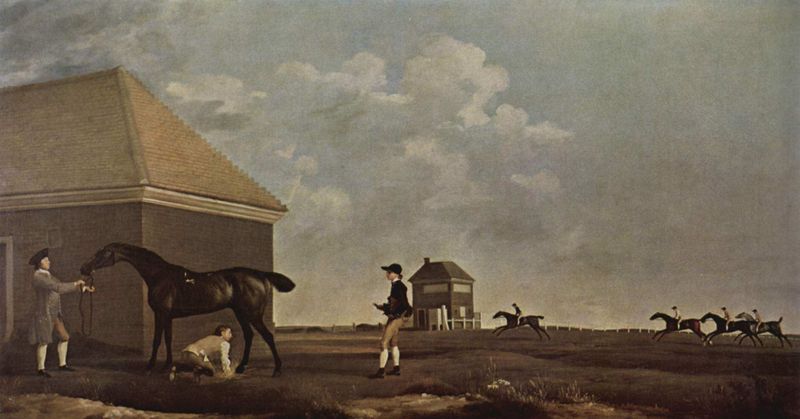
Titel: Gimcrack mit einem Reitknecht auf Newmarket Heath
Künstler: George Stubbs
Standort: Newmarket
Institution: Jockey Club
Schlagwörter: gemälde, himmel, weiß, wolken, landschaft, menschen, ocker, braun, frau, grau, hintergrund, holz, hut, hüte, männer, schwarz, tür, vordergrund, dach, gebäude, gras, haus, rasen, tier, tiere, wiese, wolke, zaun, beige, rock, kappe, kappen, mütze, diener, kragen, öl, felder, gräser, horizont, häuser, weide, büsche, gatter, hütte, stehend, adel, pflanzen, england, kamin, pferd, pferde, reiter, beine, hellblau, hufe, mähne, rappe, reiten, ritt, schweif, zaumzeug, zügel, schuhe, laufen, hellbraun, mauer, koppel, naiv, häuschen, wetter, blue, hat, men, oil, people, white, window, black, country, dark, dress, green, grey, painting, flowers, oil painting, servant, brown, plant, strumpf, edel, knie, gehrock, steppe, strümpfe, füttern, noir, uniform, knien, soldat, rennen, helm, offizier, schuh, gesims, hubi, strecke, flower, untersicht, walmdach, ross, cloud, clouds, horses, man, sky, stone, nüstern, pferderennen, bahn, background, building, field, house, landscape, nature, stall, horizon, houses, roof, tower, zaum, boy, costume, helmet, male, manly, young man, kniebundhose, america, flat, grass, light, exterior, plants, drawing, rösser, cap, coat, hats, boots, french, paysage, jacket, cheval, movement, chevaux, british, schindeln, schindel, door, scene, galopp, fence, victorian, outside, knecht, nachschauen, human, sima, pastoral, walmdächer, stallungen, history, trab, architect, brick, buildings, britain, watercolour, art, ground, pants, nuages, rennbahn, courir, course, english, schmied, animal, motion, jockeys, polo, wettrennen, american, farm, horse, plains, stable, reins, hindernis, jockey, leisure, outdoors, fields, herbe, riding, beinkleid, canvas, colour, genre, steeple, gallop, galloping, run, gericault, humans, land, train, trousers, kneeling, pferdeknecht, kid, testen, open, little, equestrian, barroque, schwarzbraun, reiterhose, race, weeds, boys, kricket, barn, bridle, reiterhof, turnier, earth, five, rennstrecke, monotonie, rennpferd, pré, triangle, sport, poo, riders, fallen, breeches, feeding, knickers, horsemen, ride, game, asymmetrical, plane, colony, rider, running, grafschaft, begutschten, bit, blacky, caps, chiricault, colonial, costumes, fences, gallopping, gesima, gestütt, horse race, horse races, jockies, jocky, jockys, manure, nachsehen, race course, race track, racing, rein, renen, saddle, socks, stallbursche, steeplechase, stubbs, taming, trainer, white fence, hunting, horseback, 19 jahrhundert, d, verletztes pferd, pferderennen mit kind, jagdzene mit junge, pferderennen mit verletztem pferd, old fashioned, chase, 18th century, builsing, plantation, nineteenth-century, farmhouse, eighteenth century, three men, downs, graass, feed, thoroughbred, 17th century, races, stallion, selle, horsebackriding, open air, track, stables, jindernis, hypodrome, cheval noir, maj, galoper, monter, reigns, owner, squire, pablo, guys, tree guys, tree men, teenaager, few clouds, more things, cantering, grooming, equine, crawling, équitation, mounting, grassy, horse racing, man horse, stablehands, jokey, derbys, jocket